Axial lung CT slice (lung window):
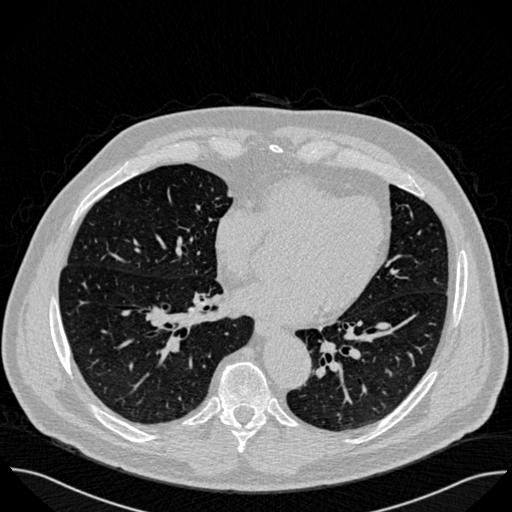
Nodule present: no